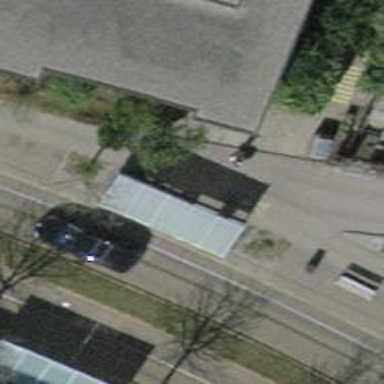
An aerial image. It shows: Bench for seating.